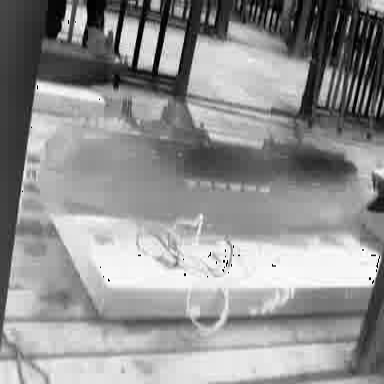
There is a container_ship in the infrared image.